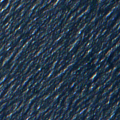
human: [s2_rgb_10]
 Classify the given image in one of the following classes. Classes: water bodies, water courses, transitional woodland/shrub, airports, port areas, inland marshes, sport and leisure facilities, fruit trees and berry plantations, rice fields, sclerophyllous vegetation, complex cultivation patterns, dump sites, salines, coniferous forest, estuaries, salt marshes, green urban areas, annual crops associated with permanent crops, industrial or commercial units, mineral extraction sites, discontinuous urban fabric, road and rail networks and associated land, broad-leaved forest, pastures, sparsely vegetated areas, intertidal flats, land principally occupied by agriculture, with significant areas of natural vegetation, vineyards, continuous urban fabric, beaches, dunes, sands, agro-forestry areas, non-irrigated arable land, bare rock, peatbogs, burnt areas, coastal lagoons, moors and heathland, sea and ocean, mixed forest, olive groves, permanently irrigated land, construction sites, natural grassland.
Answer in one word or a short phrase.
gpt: sea and ocean